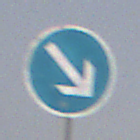
Verkehrszeichen: VorgeschriebeneVorbeifahrtRechts
Umgebung: Outdoor, Nature
Tageszeit: MorningAfternoon
Wetter: PartlyCloudy
Licht: Natural
Jahreszeit: NotSpecified
Kontrast: MediumContrast